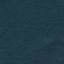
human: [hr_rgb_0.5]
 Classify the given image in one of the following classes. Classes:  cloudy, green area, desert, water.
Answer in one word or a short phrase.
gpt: green area